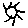
Label: sun